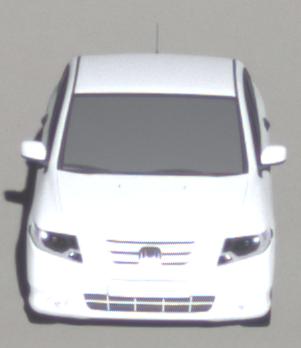
Make: Honda
Model: City
Detailed model: Gen. 6
Model produced from: 2008
Model produced until: 2013
Doors: 4
Color: white
Road condition: dry road
Daytime: morning or afternoon
Contrast: high contrast